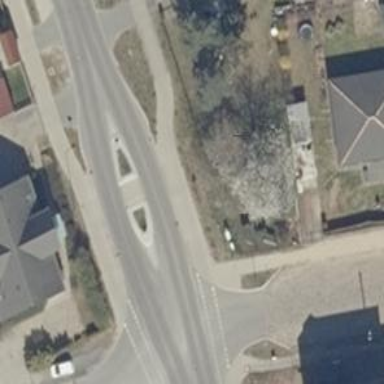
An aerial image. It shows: Unmarked footway crossing with central island.